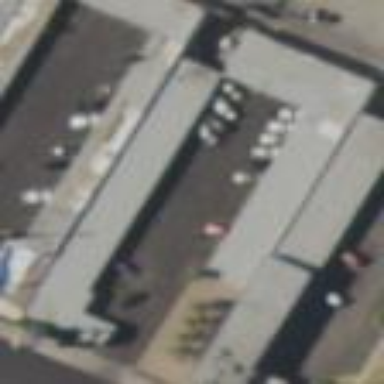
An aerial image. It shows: Motel building.